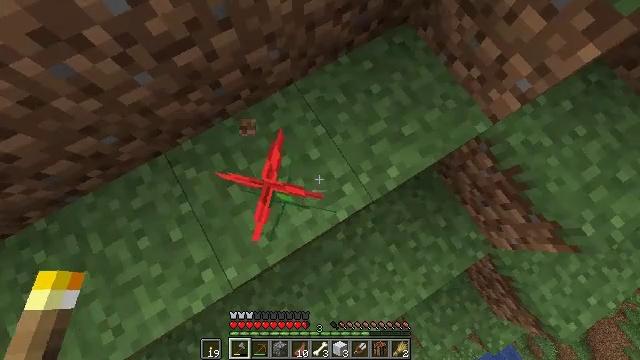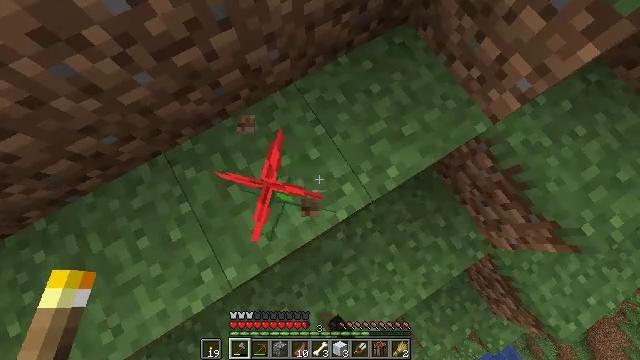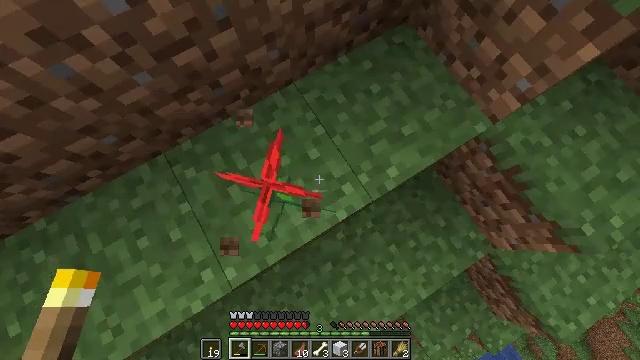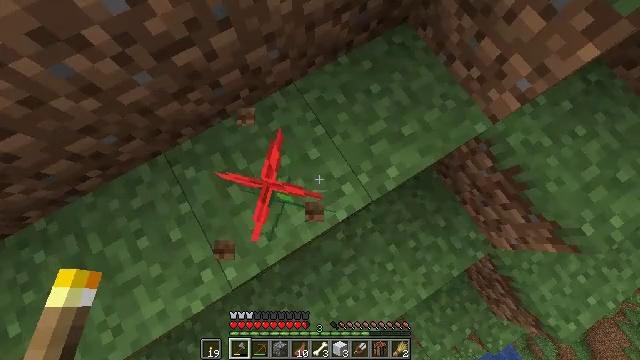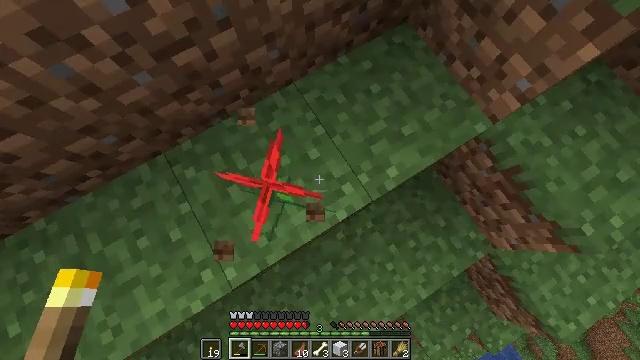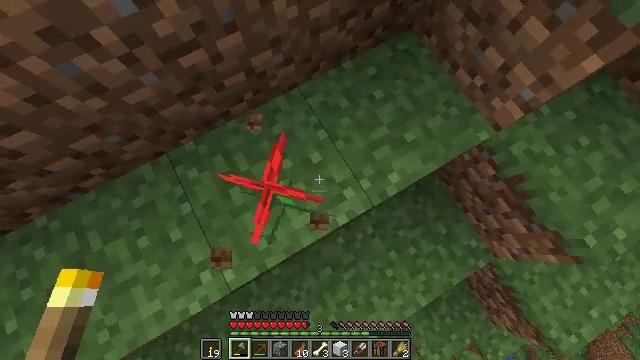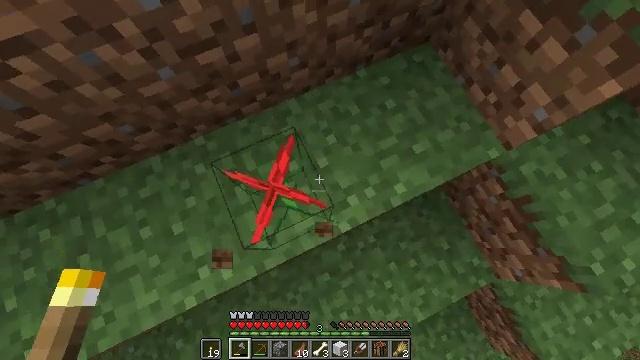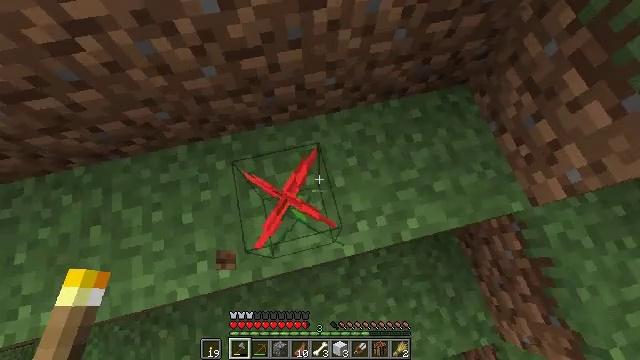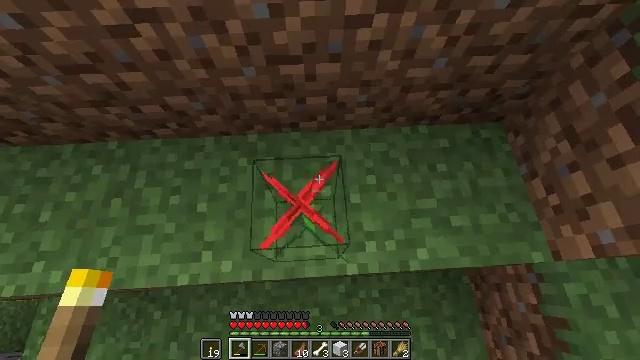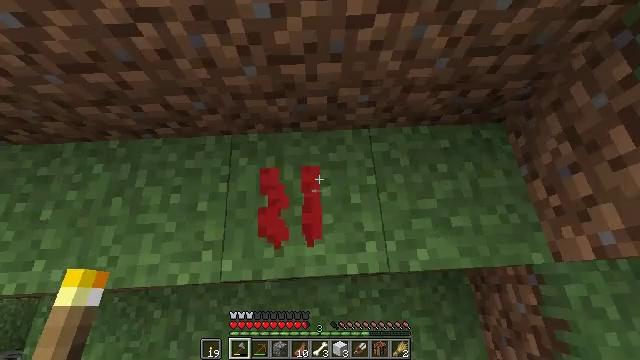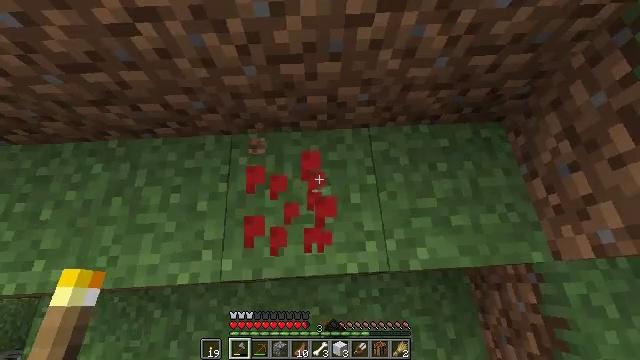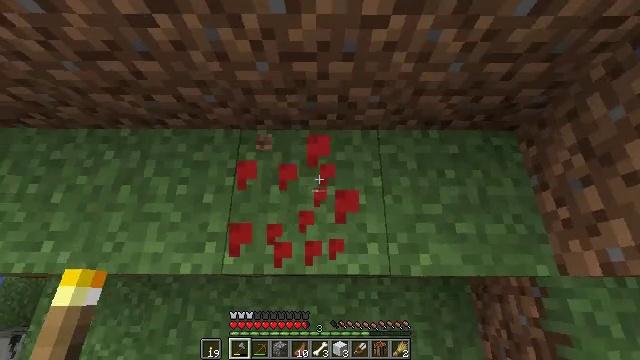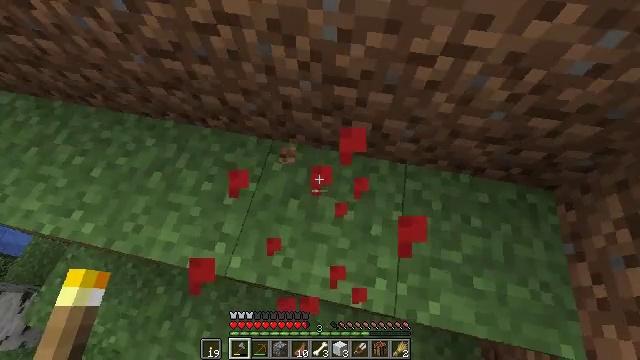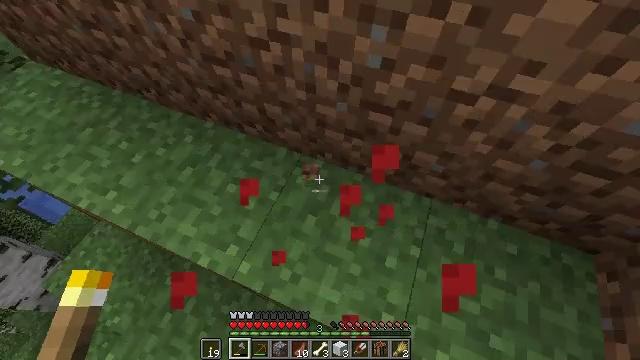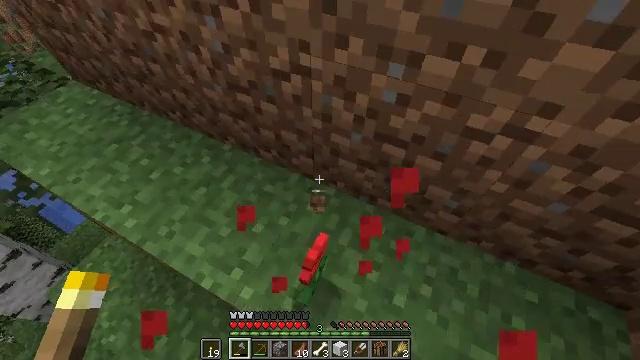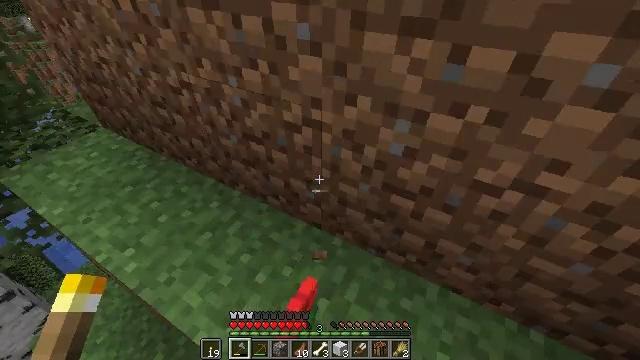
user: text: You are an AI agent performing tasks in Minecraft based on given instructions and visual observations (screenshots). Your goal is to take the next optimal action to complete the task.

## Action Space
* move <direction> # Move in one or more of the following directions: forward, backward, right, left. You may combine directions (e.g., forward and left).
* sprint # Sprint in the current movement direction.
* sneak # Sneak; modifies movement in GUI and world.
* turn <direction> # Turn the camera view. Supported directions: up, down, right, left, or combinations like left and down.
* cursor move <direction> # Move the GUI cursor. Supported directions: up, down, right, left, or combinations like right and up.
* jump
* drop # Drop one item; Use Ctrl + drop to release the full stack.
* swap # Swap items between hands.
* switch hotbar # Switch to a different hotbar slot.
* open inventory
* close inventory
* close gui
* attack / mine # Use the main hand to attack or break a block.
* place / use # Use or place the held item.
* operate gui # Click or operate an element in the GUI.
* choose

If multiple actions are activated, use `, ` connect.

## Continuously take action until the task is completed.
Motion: motion action
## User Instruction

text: Pick up the poppy from the field.
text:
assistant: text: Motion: attack / mine
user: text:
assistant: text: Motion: attack / mine
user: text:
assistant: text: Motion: no_op
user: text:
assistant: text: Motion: no_op
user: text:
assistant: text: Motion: turn left
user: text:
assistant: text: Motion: turn left and up
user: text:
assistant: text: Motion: turn left and up
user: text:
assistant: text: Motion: turn left and up
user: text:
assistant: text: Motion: attack / mine
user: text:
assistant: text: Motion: attack / mine
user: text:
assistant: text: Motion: turn left
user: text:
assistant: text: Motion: turn left and up
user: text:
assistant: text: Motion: turn left and up
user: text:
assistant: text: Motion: turn left and up
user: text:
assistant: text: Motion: turn left and up
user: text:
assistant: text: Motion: turn left and up
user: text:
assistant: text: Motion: turn up
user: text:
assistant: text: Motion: move forward, turn up
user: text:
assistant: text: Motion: move forward, turn up
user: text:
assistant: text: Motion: move forward
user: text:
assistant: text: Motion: move forward
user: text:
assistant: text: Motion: move forward
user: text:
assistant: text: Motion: move forward
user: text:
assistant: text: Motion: move forward
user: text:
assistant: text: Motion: move forward
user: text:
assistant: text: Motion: move forward
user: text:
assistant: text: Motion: move forward, turn left and down
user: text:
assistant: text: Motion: move forward, turn left and down
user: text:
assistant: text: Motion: move forward, turn left and down
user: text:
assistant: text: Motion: move forward, turn left and down